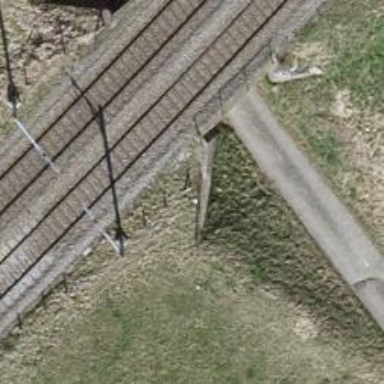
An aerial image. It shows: Bridge with electrified rail tracks and contact line.